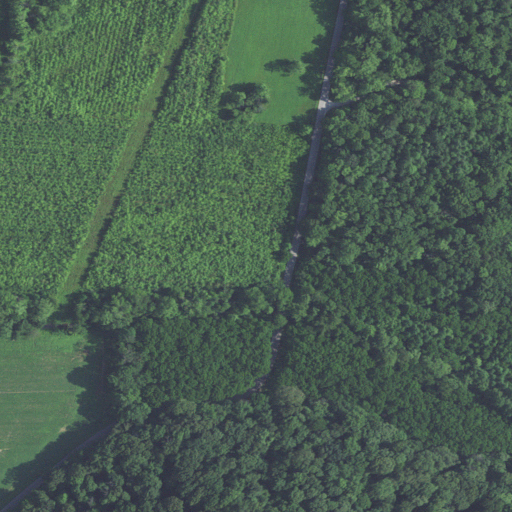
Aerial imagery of valley in Indiana named Spurgeon Hollow containing deciduous forest, cultivated crops, open development, mixed forest, and low intensity development